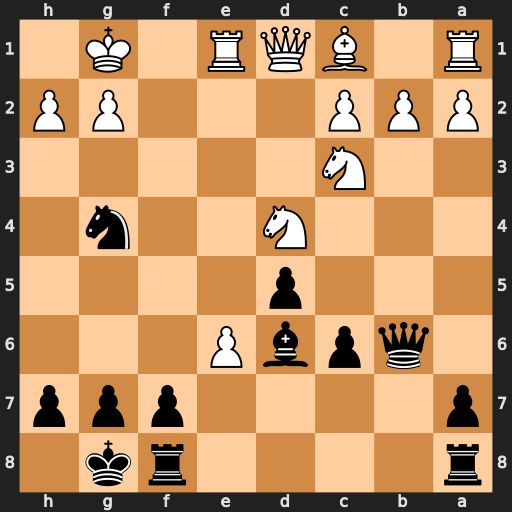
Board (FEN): r4rk1/p4ppp/1qpbP3/3p4/3N2n1/2N5/PPP3PP/R1BQR1K1
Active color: b
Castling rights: -
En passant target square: -
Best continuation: Bxh2+ Kh1 Nf2+